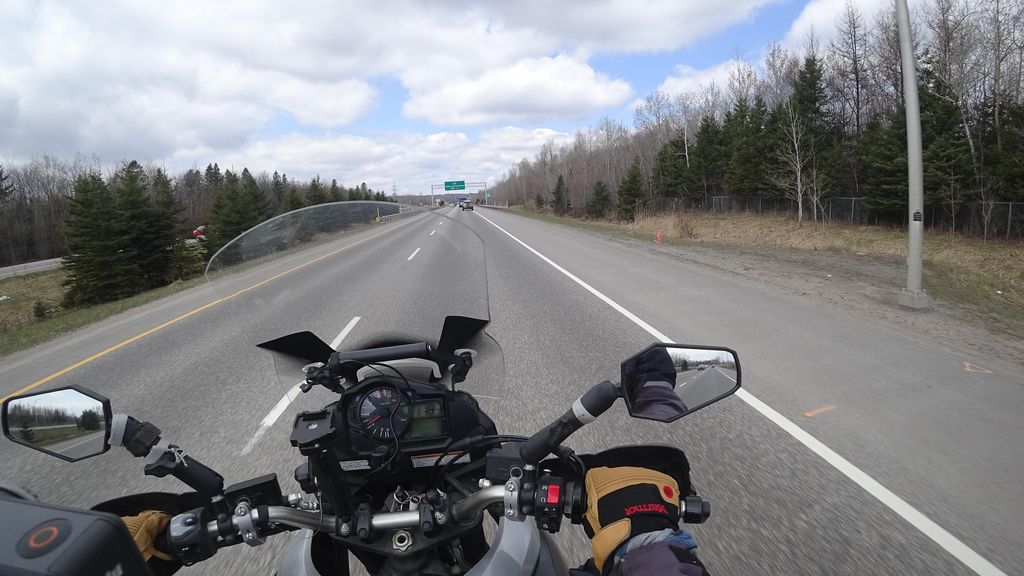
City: quebec_city